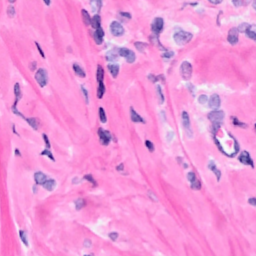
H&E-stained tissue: Breast